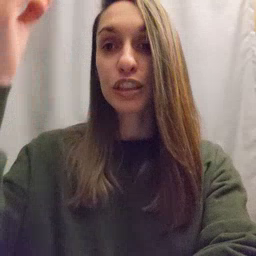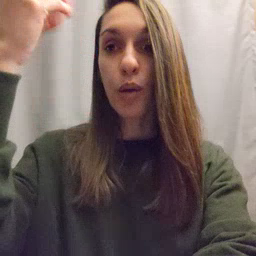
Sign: shower